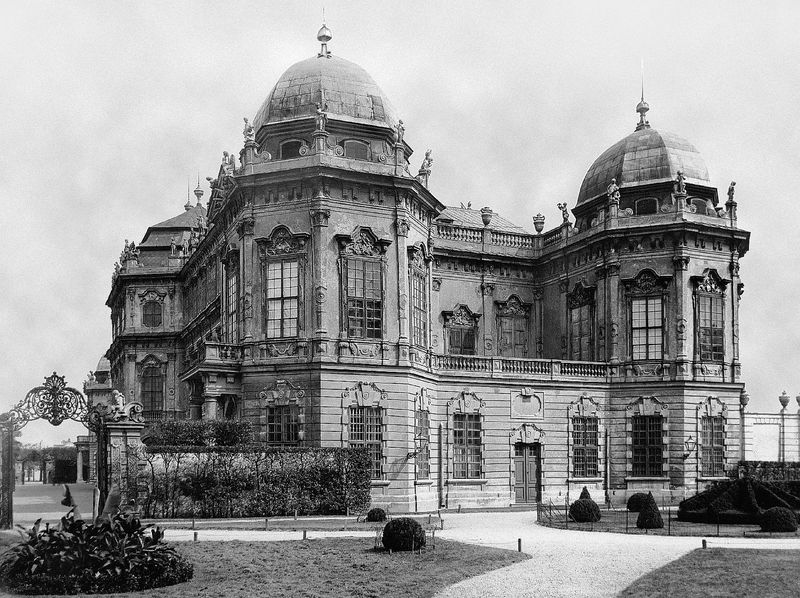
Titel: Oberes Belvedere
Künstler: Johann Lukas von Hildebrandt
Standort: Wien (EU - AUT)
Schlagwörter: weiß, fenster, frankreich, paris, schwarz, terasse, anlage, gebäude, haus, park, rasen, schloss, architektur, barock, büsche, gotik, renaissance, rund, garten, oktagon, deutschland, balkon, fassade, russland, kuppel, grass, tor, foto, fotografie, eingang, kuppeln, türme, palast, balustrade, jagd, fries, fenstergitter, alleen, plastiken, statuen, historismus, museum, dresden, palais, fialen, palst, fester, fasade, regierung, kupel, ornamenten, belgien, neobarock, architkektur, tor garten, ryzalit